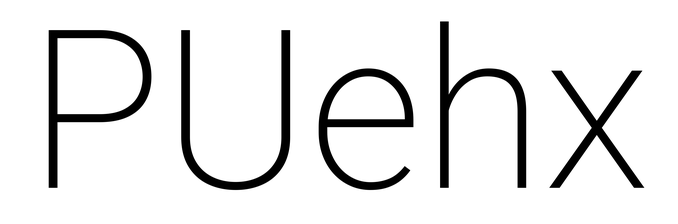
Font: Roboto_ExtraLight